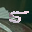
Label: 5